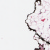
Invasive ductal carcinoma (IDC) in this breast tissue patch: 0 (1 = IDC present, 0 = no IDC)